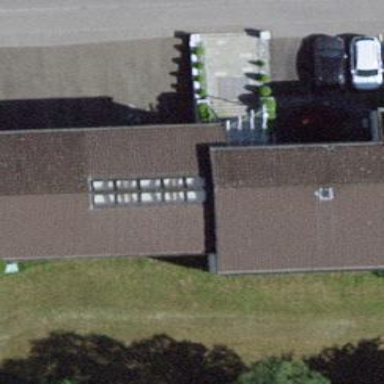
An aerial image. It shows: Office building.